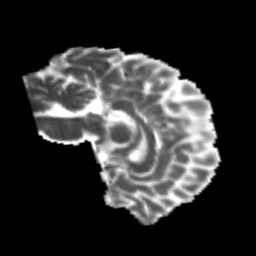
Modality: MD
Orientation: sagittal
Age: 20
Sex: female
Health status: healthy
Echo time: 0.074 s